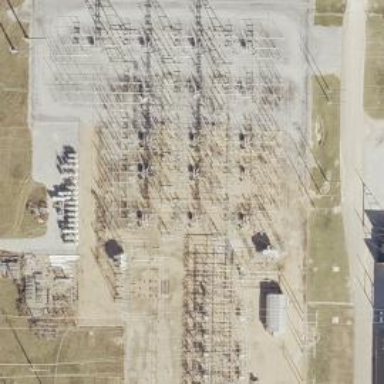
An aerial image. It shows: Switch for power supply.